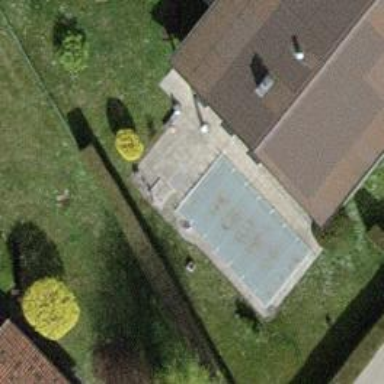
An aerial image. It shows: Swimming pool located in leisure land.